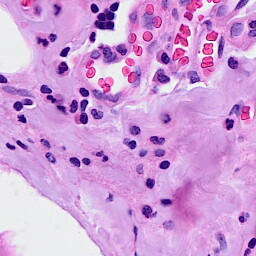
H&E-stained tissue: Breast